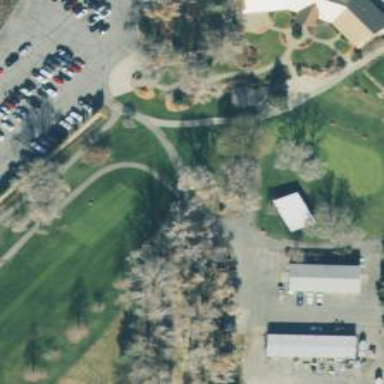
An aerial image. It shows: Path designated for golf carts.